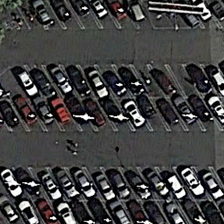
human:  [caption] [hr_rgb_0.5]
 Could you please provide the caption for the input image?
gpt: some trees are planted around the parking lot .

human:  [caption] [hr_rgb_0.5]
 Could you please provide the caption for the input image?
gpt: some trees are planted around the parking lot .

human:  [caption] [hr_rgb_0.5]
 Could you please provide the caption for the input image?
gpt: the parking lot is full of cars .

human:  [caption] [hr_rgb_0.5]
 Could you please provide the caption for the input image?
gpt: the parking lot is full of cars .

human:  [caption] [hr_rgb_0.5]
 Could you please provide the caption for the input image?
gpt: the parking lot is full of cars .